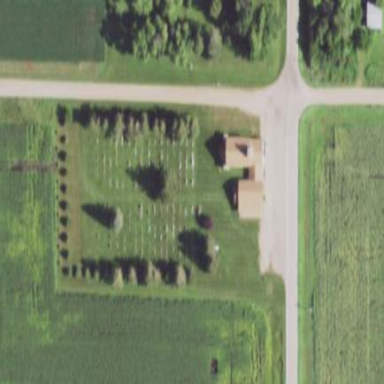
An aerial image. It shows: Cemetery.